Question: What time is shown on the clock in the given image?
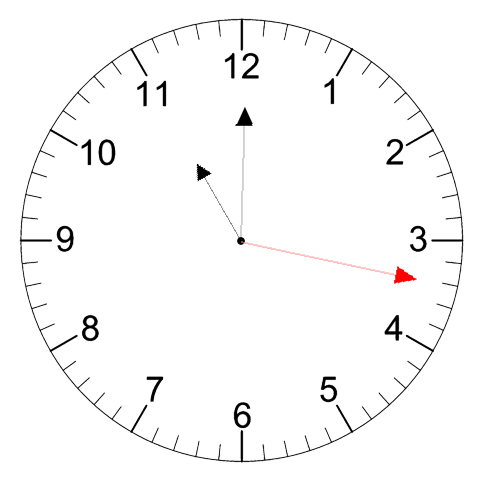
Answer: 11:00:17